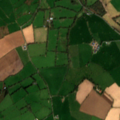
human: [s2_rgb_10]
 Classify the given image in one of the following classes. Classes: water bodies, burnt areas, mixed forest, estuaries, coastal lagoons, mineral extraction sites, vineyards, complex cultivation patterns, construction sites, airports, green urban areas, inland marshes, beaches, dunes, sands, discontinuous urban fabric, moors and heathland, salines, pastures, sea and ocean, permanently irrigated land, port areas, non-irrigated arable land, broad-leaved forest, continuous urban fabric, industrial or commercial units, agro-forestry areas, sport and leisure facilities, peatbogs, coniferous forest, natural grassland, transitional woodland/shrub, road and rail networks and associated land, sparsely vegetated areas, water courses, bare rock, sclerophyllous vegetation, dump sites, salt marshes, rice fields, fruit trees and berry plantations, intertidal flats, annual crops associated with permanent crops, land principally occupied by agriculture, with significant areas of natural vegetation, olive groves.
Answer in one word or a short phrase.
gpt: non-irrigated arable land, pastures, land principally occupied by agriculture, with significant areas of natural vegetation